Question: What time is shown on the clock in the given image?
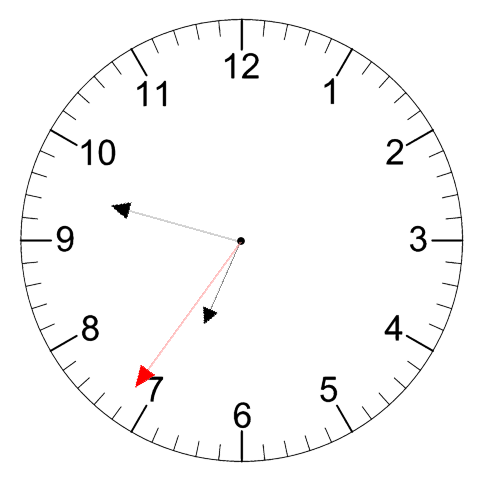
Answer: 06:47:36